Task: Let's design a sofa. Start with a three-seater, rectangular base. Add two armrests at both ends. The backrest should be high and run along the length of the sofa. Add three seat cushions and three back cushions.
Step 337:
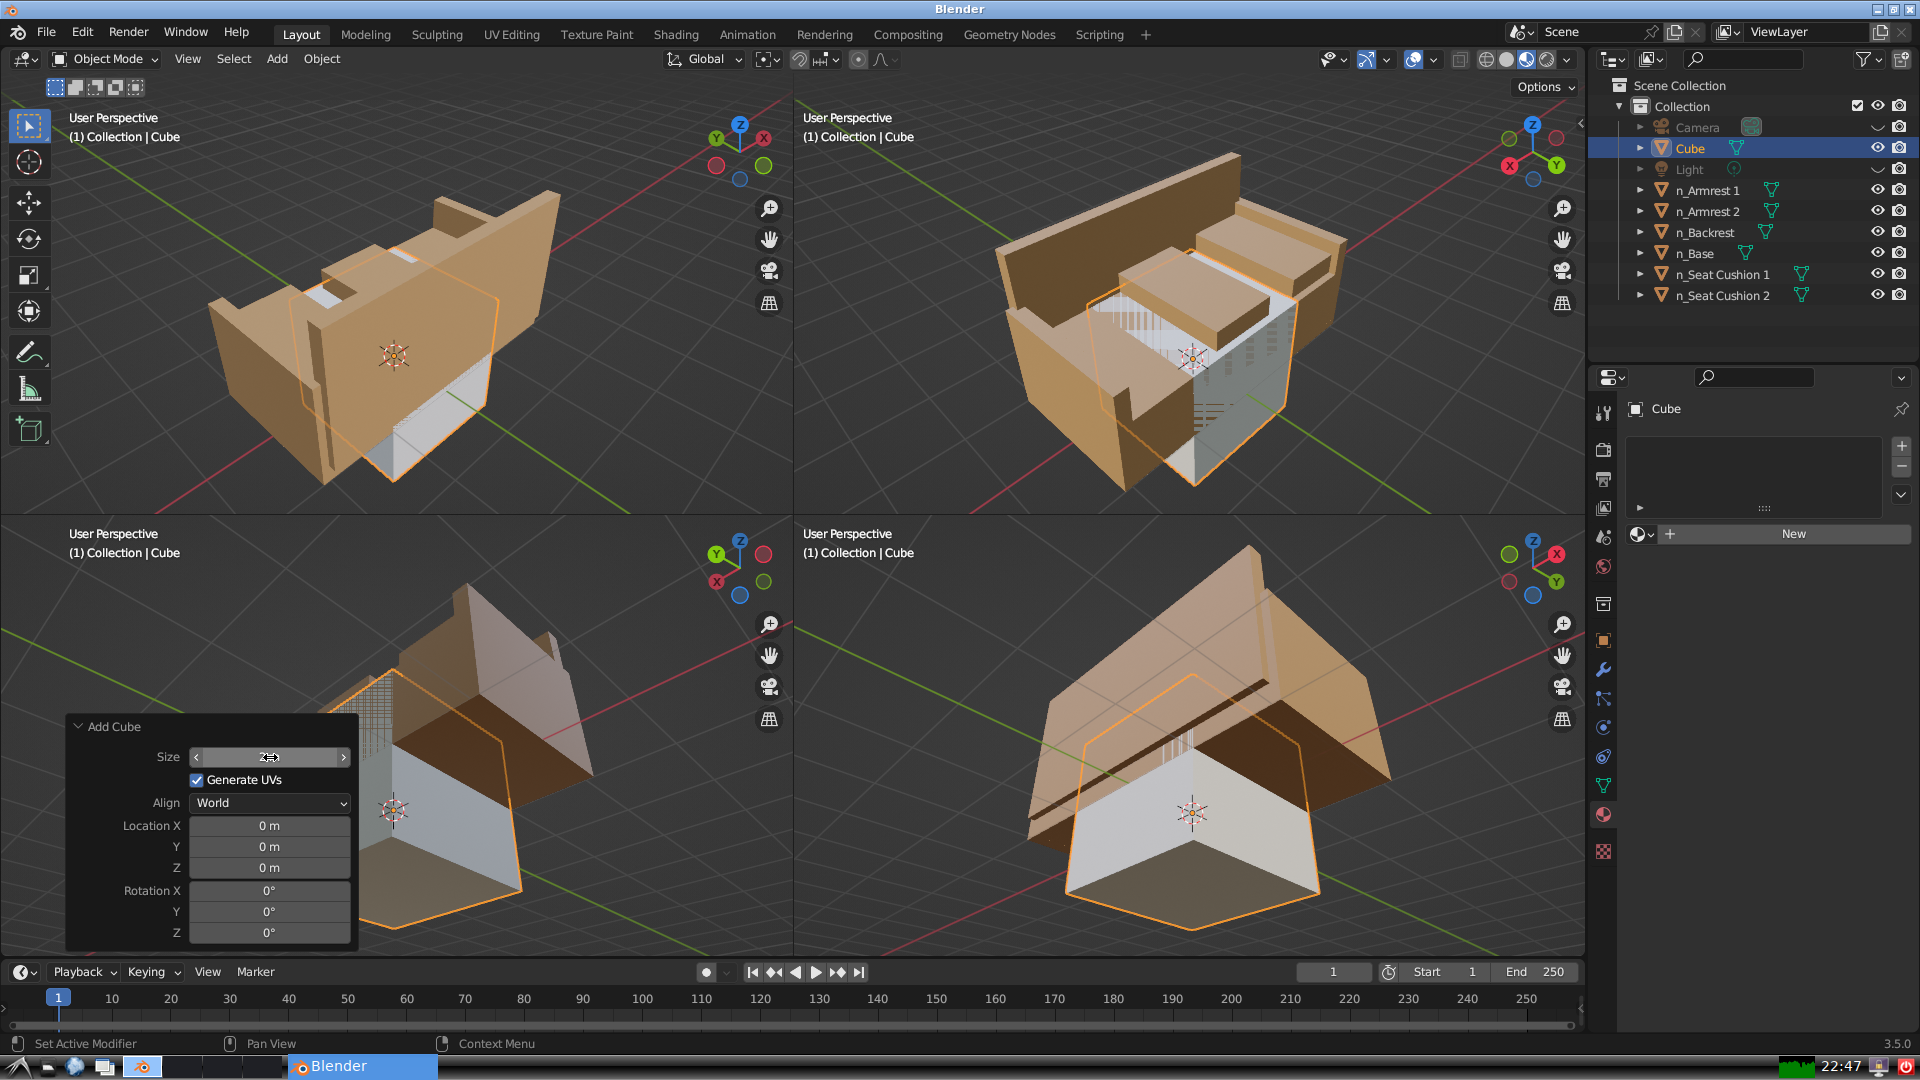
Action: {"mouse_move": [960, 540]}